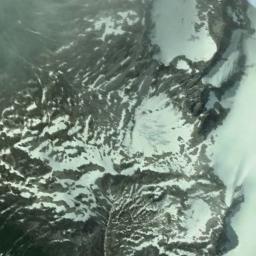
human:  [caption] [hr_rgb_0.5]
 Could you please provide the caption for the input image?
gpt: A snow-covered mountain covered in large areas .

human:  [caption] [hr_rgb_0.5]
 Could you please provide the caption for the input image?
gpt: The snowberg is partly covered with snow and ice and the color of the mountain is brown .

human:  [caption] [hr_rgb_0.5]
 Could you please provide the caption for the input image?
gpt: The snow berg is consist of bare land and white snow .

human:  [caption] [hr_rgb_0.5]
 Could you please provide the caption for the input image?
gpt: There is a lot of snow on the snowberg .

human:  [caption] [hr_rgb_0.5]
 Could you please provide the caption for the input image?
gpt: The snowberg is covered with snow and bare land .